Question: I have a jquery datatable which is displaying my data (see below). You will notice the last column is address and the row data simply says loading.

I want to get the address from the google maps api using the longitude and latitude in the data.
I know getting the address can take some time and if 3000 results are returned it will take a long time which is why I have not passed the pre geocoded address in the data.
Once the table data is displayed can i start geocoding the lat/lngs for each row and update the address column as each one is completed?
I am also using the GMAP3 jQuery plugin for google maps so i can get the address like this:
'''
// get address
$("#map").gmap3({
action: 'getAddress',
latLng: [lati, longi],
callback: function (results) {
content = results && results[1] ? results && results[1].formatted_address : 'No Address';
} // end callback
});
'''
Nearly done it :)
The classes are added to lat,long and address ok and i am receiving the geocoded addresses into the console. All i need to do is get the address into the correct row in the table. How will i do that?
My code
var historyArray = window.opener.historyArray;
'''
$(document).ready(function() {
//$('#dynamic').html( '<table cellpadding="0" cellspacing="0" border="0" class="display" id="report"></table>' );
$('#report').dataTable( {
"aaData": historyArray,
"aoColumns": [
{ "mDataProp": "User" },
{ "mDataProp": "Timestamp" },
{ "mDataProp": "Latitude" },
{ "mDataProp": "Longitude" },
{ "mDataProp": "Address" }
],
"iDisplayLength": 25,
"bJQueryUI": true,
"sPaginationType": "full_numbers",
"sDom": '<"H"Tfr>t<"F"ip>',
"oTableTools": {
"sSwfPath": "swf/copy_csv_xls_pdf.swf",
"aButtons": ["copy", "csv", "xls", "pdf"]
},
"fnInitComplete": function () {
getAdresses();
}
} );
$("#report td:nth-child(3)").addClass("lat");
$("#report td:nth-child(4)").addClass("lng");
$("#report td:nth-child(5)").addClass("addi");
} );
function getAdresses() {
$.each(historyArray, function (index,data) {
// get address
var map = window.opener.document.getElementById('dispatcher');
$(map).gmap3({
action: 'getAddress',
latLng: [data.Latitude, data.Longitude],
callback: function (results) {
content = results && results[1] ? results && results[1].formatted_address : 'No Address';
console.log(content);
} // end callback
});
});
}
'''
Hi, updated code.
because i have added $(this).html(content); in the callback of the gmap3 it is not updating the 'addi' cell, how can i fix?
'''
function getAdresses() {
$(".addi").each(function () {
var lat = $(this).siblings(".lat").html().toString();
var lng = $(this).siblings(".lng").html().toString();
// get address
$(map).gmap3({
action: 'getAddress',
latLng: [lat, lng],
callback: function (results) {
content = results && results[1] ? results && results[1].formatted_address : 'No Address';
$(this).html(content);
} // end callback
});
});
}
'''
To add to the solution kindly given.
I found that when i exported the data to CSV , Excel etc the address data was not updated.
I modified the code to this.
'''
myTable = $('#report').dataTable({
"aaData": historyArray,
"aoColumns": [{
"mDataProp": "User"
}, {
"mDataProp": "Timestamp"
}, {
"mDataProp": "Latitude"
}, {
"mDataProp": "Longitude"
}, {
"mDataProp": "Address"
}],
"bPaginate": false,
"bJQueryUI": true,
"sPaginationType": "full_numbers",
"sDom": '<"H"Tfr>t<"F"ip>',
"oTableTools": {
"sSwfPath": "swf/copy_csv_xls_pdf.swf",
"aButtons": ["copy", "csv", "xls", "pdf"]
},
"fnInitComplete": function () {
addClasses();
}
});
window.setTimeout(function () {
getAdresses();
}, 1000);
});
function addClasses() {
$("#report td:nth-child(3)").addClass("lat");
$("#report td:nth-child(4)").addClass("lng");
$("#report td:nth-child(5)").addClass("addi");
}
function getAdresses() {
$(".addi").each(function () {
var lat = $(this).siblings(".lat").html().toString();
var lng = $(this).siblings(".lng").html().toString();
var addi = $(this);
$(addi).html("Reverse geocoding..");
var aPos = myTable.fnGetPosition(this);
// get address
$('#hidden').gmap3({
action: 'getAddress',
latLng: [lat, lng],
callback: function (results) {
content = results && results[1] ? results && results[1].formatted_address : 'No Address';
myTable.fnUpdate(content, aPos[0], 4);
} // end callback
});
});
}
'''
Now the data is truly updated.
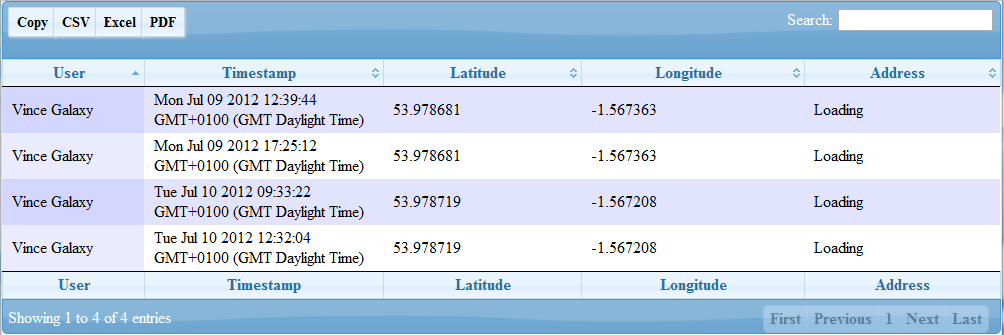
Answer: If i understand correctly:
You can add a class to the final column through jQuery like this:
'$("#table td:nth-child(5)").addClass("someClass");'
Then you can create a function that runs the table is initialized:
'''
//Part of the datatable initialization
"fnInitComplete": function () {
myAwesomeFunction();
}
'''
In that function you can just do '.each()' based on class and grab the siblings (lat and long) pass those to the api and do '.html()' with the result to replace the loading text.
I hope this makes sense. If not let me know :)
//EDIT//
To grab the siblings:
First give them a class
'$("#table td:nth-child(3)").addClass("lat");'
'$("#table td:nth-child(4)").addClass("long");'
Just remember you have to apply all these styles after datatable is initialized.
then you can:
'''
var lat = $(this).siblings(".lat").html().toString();
var long = $(this).siblings(".long").html().toString();
'''
/////////////
///EDIT 2 ///
/////////////
First move this code:
'''
$("#report td:nth-child(3)").addClass("lat");
$("#report td:nth-child(4)").addClass("lng");
$("#report td:nth-child(5)").addClass("addi");
'''
To a function like this:
'''
$("#report").on("draw", function() {
addClasses();
});
function addClasses() {
$("#report td:nth-child(3)").addClass("lat");
$("#report td:nth-child(4)").addClass("lng");
$("#report td:nth-child(5)").addClass("addi");
}
'''
And add the 'addClasses()' function to the 'fnInitcomplete' 'getAddresses()'
This way the classes will be applied/reapplied if you change page or sort or w/e other change to the table happens.
I'm not sure how the API for geo stuff works but in order to grab the long latt i would do something like this:
'''
$(".addi").each(function () {
var lat = $(this).siblings(".lat").html().toString();
var lng = $(this).siblings(".lng").html().toString();
// Now pass these parameters to the geocode function and store the result in some var
//In this case lets call it result
//Now just replace the loading with the result:
$(this).html(result);
});
'''
Put the above code in the 'getAddresses()' function and it should give you the results.
Let me know if it this is sufficient and if it works fine ;)